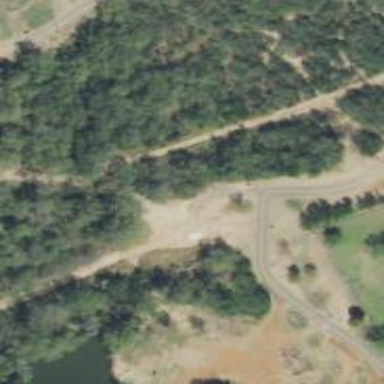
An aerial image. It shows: Disc golf hole.